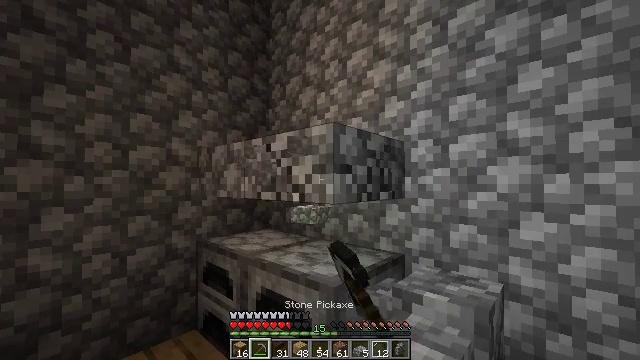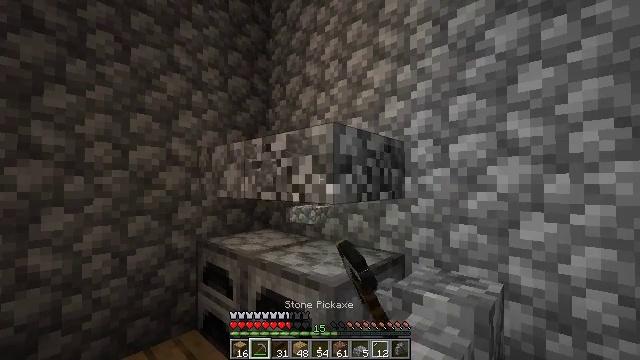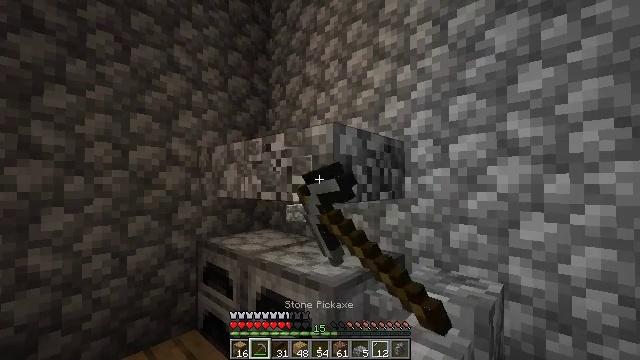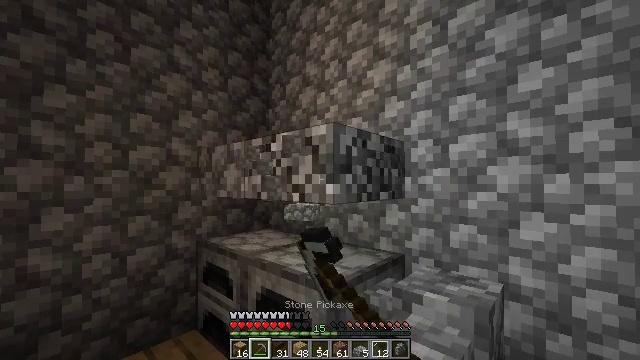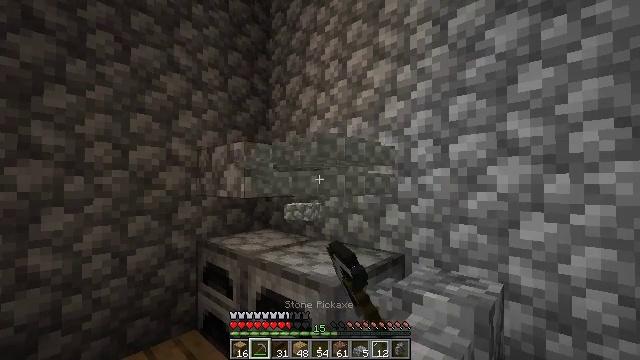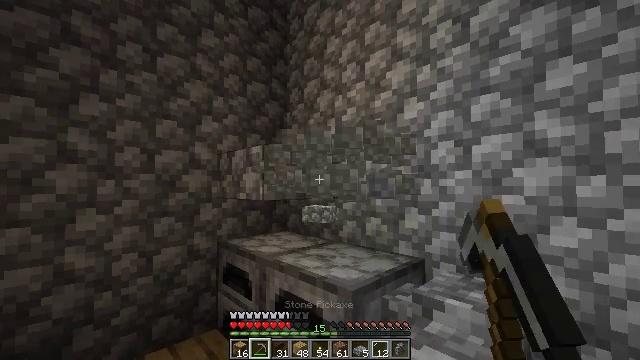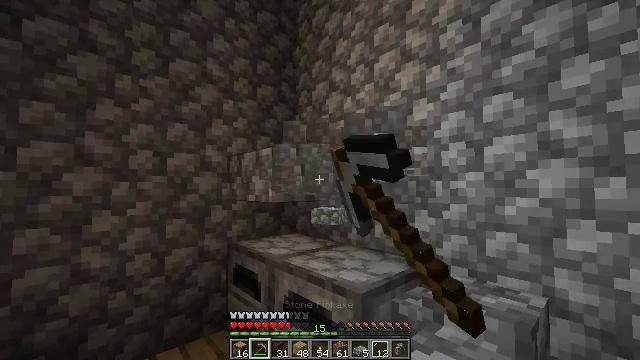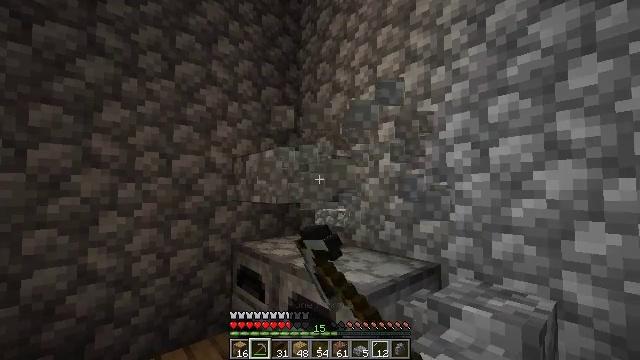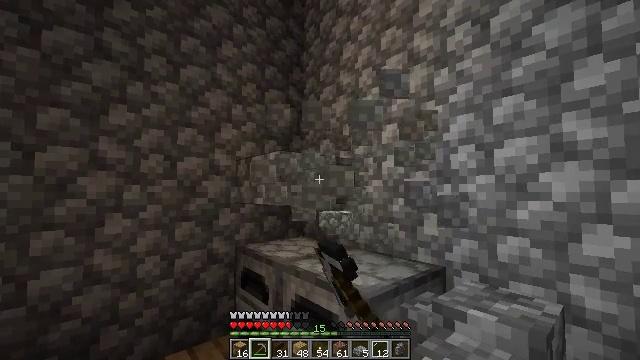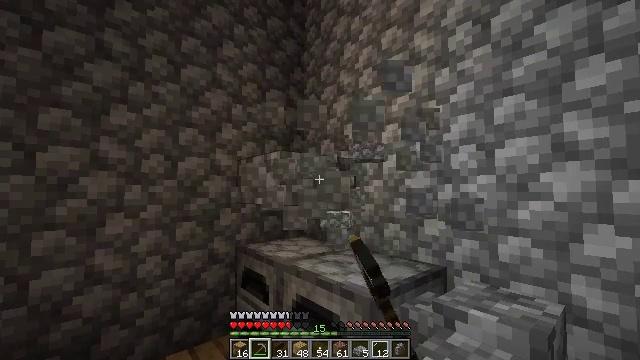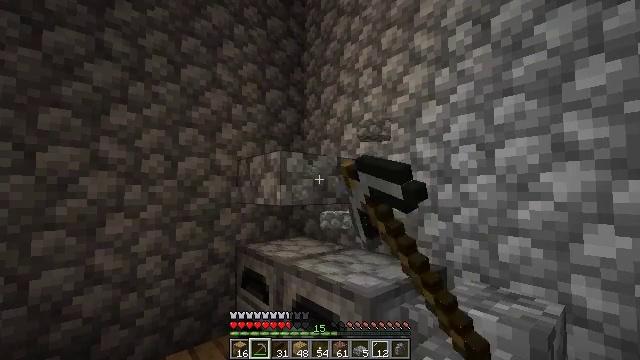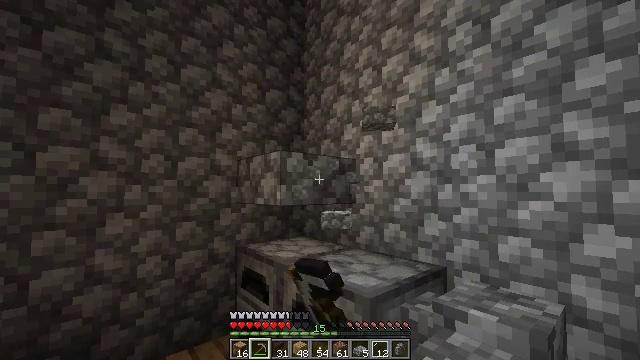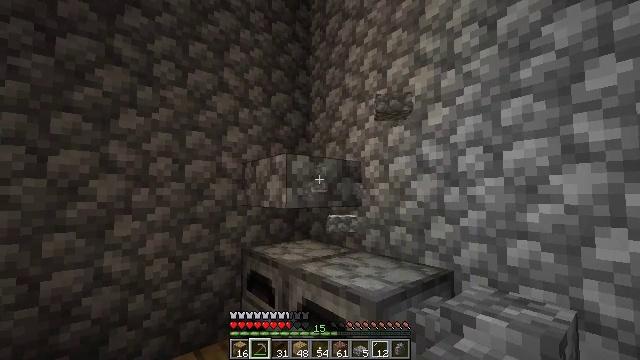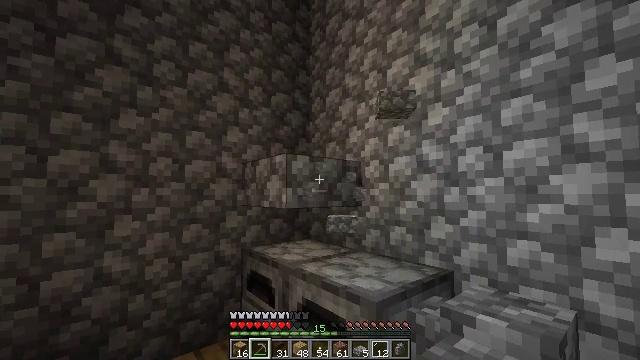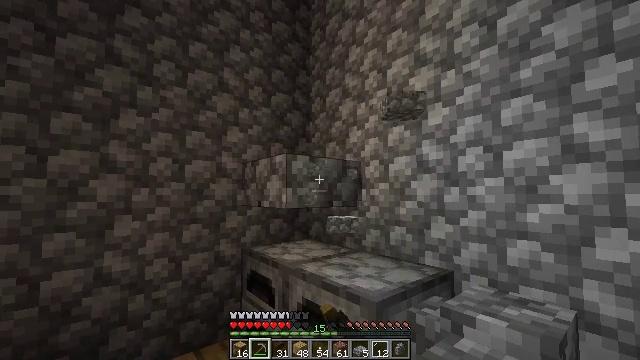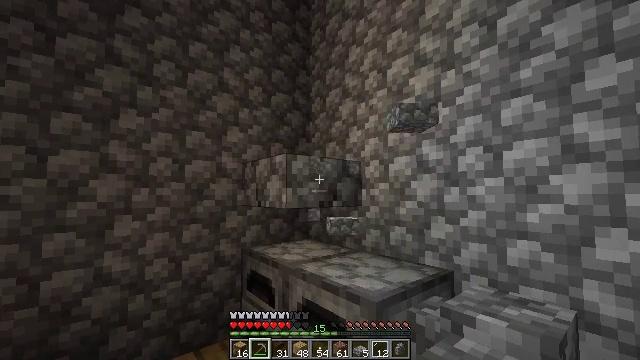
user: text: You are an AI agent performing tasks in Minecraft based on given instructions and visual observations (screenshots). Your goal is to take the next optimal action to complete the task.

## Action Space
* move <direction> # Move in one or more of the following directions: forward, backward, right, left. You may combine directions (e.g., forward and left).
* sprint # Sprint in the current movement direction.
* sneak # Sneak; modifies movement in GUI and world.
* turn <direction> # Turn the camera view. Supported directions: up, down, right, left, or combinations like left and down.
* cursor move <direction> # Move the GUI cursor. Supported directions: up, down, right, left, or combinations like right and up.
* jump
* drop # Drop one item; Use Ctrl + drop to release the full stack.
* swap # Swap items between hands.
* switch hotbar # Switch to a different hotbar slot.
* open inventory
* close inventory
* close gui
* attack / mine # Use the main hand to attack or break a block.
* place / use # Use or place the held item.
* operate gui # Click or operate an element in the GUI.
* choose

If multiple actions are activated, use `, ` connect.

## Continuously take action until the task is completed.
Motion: motion action
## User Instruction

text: Demolish the cobblestone slab for reuse.
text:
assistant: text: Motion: attack / mine
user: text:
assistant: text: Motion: attack / mine
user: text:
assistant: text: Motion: attack / mine
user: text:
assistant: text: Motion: attack / mine
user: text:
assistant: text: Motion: turn left, attack / mine
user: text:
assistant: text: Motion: turn left, attack / mine
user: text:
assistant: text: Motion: attack / mine
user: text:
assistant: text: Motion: attack / mine
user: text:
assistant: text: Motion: attack / mine
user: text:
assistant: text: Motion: attack / mine
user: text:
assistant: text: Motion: attack / mine
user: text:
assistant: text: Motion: turn left
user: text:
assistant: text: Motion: attack / mine
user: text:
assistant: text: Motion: attack / mine
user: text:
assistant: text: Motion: attack / mine
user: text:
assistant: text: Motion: attack / mine
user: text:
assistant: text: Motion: attack / mine
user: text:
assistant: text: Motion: attack / mine
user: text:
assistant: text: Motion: attack / mine
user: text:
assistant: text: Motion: attack / mine
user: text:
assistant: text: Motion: attack / mine
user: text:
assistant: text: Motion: attack / mine
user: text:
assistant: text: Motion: attack / mine
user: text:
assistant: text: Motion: attack / mine
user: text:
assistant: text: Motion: attack / mine
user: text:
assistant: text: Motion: attack / mine
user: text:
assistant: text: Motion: attack / mine
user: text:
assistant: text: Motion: attack / mine
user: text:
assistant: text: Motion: attack / mine
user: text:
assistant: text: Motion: attack / mine